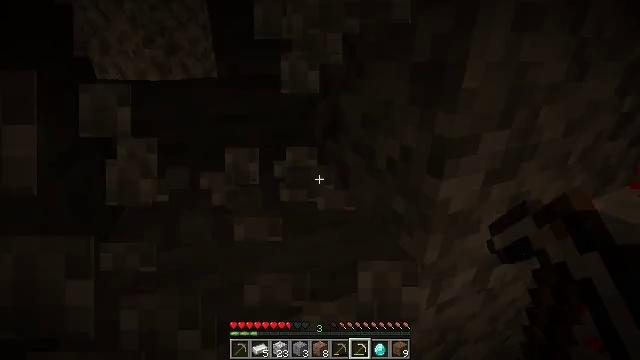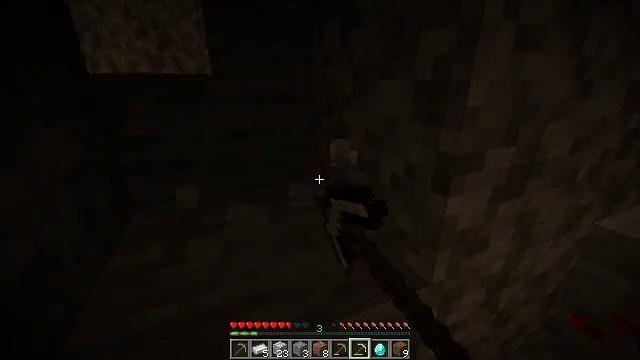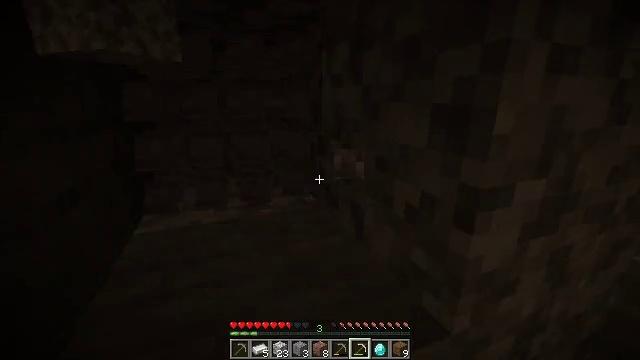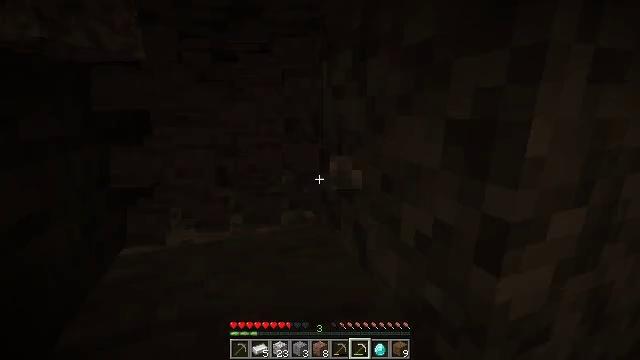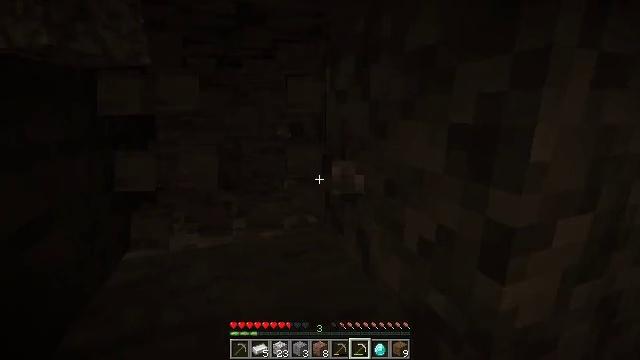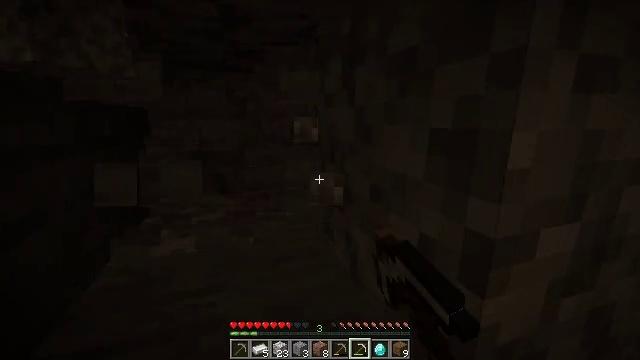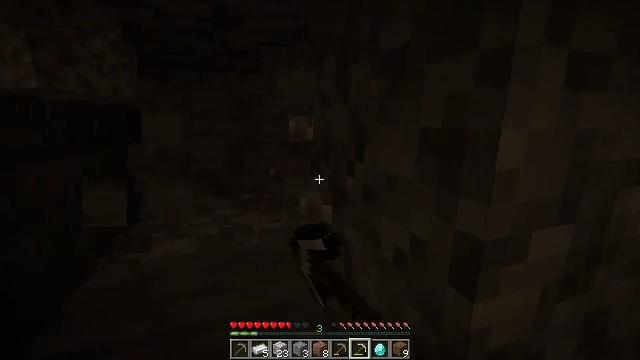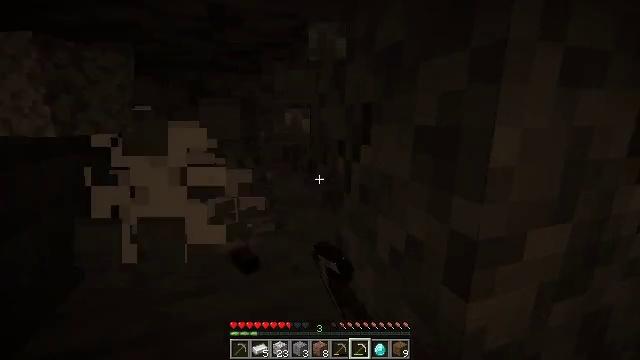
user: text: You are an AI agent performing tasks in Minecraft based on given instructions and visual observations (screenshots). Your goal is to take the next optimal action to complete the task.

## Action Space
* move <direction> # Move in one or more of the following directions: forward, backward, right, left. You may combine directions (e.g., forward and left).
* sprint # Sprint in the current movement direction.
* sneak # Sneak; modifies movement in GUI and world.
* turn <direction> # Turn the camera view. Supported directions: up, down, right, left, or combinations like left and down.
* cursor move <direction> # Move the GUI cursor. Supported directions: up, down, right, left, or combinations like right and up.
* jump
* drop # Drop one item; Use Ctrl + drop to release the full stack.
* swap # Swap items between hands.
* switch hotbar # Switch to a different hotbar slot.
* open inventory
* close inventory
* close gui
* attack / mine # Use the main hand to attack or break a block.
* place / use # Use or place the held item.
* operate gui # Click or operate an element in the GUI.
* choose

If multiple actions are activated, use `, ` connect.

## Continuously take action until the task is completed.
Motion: motion action
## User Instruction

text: Deal with the infested stone carefully.
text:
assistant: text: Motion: turn left and up, attack / mine
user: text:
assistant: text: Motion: move forward, turn left and up, attack / mine
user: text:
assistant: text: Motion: move forward, turn left and up, attack / mine
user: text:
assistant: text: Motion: move forward, turn up, attack / mine
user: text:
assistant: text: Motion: attack / mine
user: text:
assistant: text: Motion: attack / mine
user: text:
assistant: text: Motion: attack / mine
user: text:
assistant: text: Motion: attack / mine